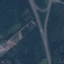
Land use / land cover class: Highway